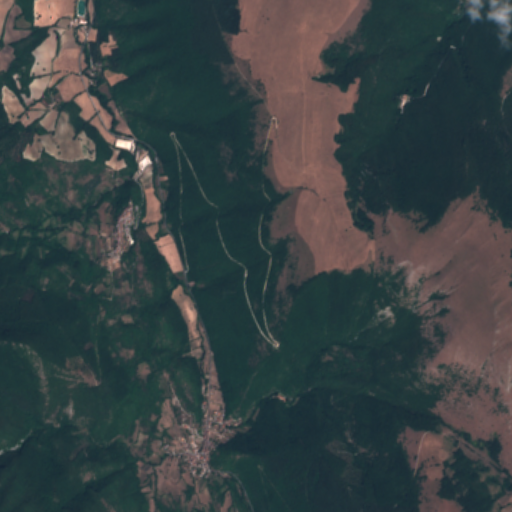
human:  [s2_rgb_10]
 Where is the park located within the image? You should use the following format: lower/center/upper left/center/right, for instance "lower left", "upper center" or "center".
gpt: The park is located in the lower center of the image.
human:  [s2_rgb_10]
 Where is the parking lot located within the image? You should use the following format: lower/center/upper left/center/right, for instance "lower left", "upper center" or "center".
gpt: The parking lot is located in the center left of the image.
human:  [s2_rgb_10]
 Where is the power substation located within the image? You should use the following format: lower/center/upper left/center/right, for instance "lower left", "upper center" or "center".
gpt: The power substation is located in the upper right of the image.
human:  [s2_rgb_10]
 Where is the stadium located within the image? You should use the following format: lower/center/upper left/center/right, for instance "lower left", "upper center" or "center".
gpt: The stadium is located in the upper left of the image.
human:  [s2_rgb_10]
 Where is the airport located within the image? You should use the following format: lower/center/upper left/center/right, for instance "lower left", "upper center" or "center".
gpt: There is no airport in the image.